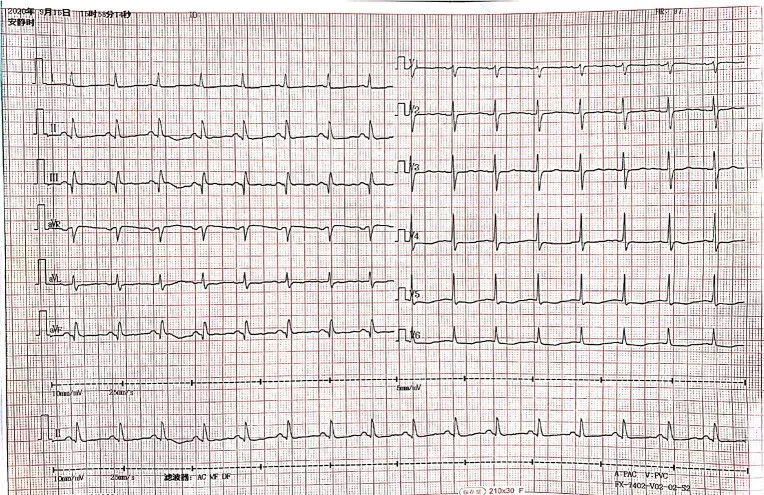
Electrocardiogram after admission to our hospital.
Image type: electrography (ekg)